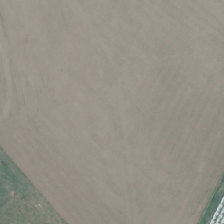
Land cover: shortrotation_cropland